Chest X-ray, PA view. Patient: 46 years old, sex F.
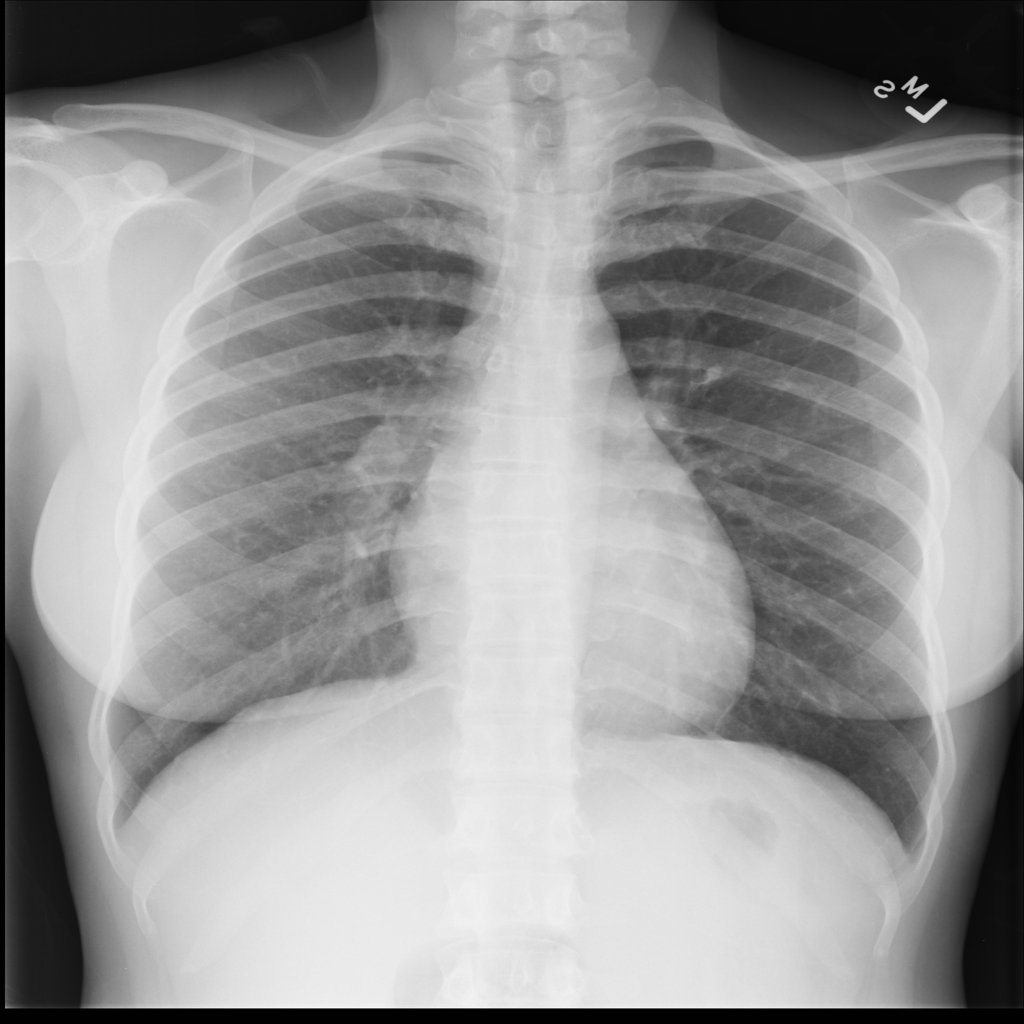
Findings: No Finding